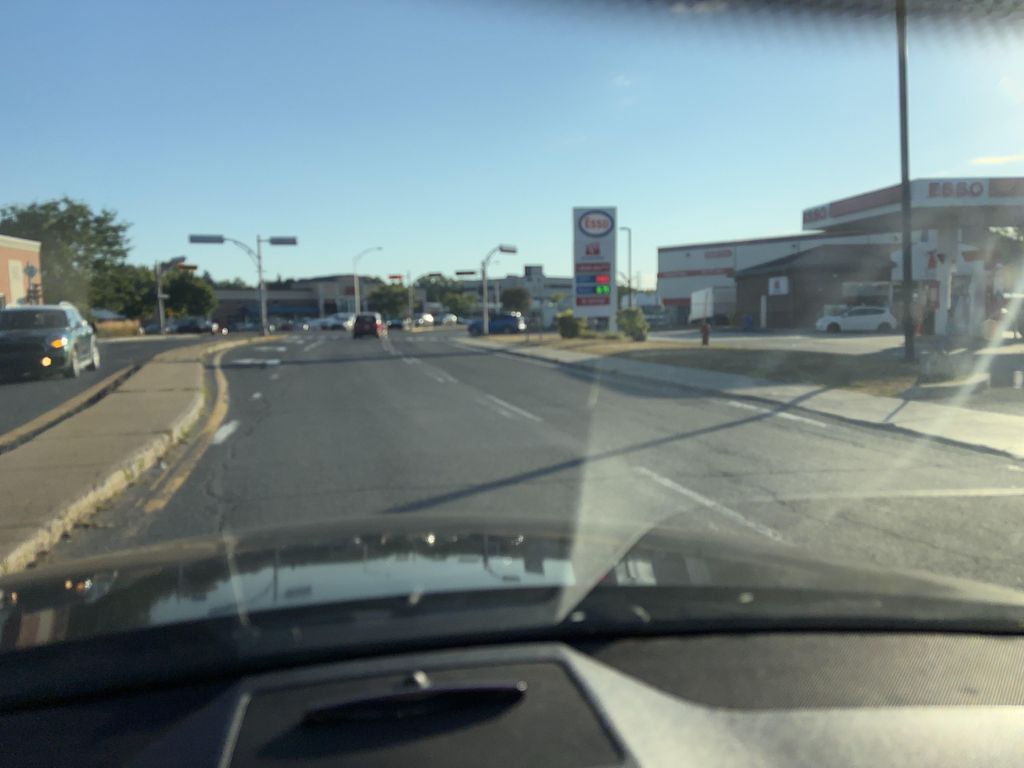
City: montreal